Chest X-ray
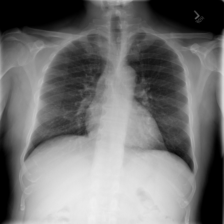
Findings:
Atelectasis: negative
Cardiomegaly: negative
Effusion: negative
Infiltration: negative
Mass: negative
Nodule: negative
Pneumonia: negative
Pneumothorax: negative
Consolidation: negative
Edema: negative
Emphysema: negative
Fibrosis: negative
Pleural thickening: negative
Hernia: negative